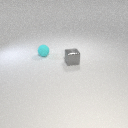
small cyan rubber sphere behind small gray metal cube